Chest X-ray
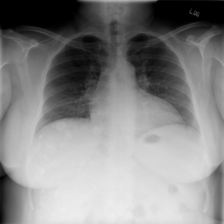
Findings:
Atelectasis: negative
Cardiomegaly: negative
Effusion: negative
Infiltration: negative
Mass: negative
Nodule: negative
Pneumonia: negative
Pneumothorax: negative
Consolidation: negative
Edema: negative
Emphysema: negative
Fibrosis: negative
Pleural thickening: negative
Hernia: negative